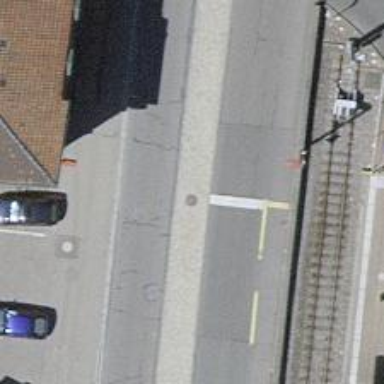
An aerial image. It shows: Road with traffic signals.